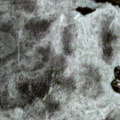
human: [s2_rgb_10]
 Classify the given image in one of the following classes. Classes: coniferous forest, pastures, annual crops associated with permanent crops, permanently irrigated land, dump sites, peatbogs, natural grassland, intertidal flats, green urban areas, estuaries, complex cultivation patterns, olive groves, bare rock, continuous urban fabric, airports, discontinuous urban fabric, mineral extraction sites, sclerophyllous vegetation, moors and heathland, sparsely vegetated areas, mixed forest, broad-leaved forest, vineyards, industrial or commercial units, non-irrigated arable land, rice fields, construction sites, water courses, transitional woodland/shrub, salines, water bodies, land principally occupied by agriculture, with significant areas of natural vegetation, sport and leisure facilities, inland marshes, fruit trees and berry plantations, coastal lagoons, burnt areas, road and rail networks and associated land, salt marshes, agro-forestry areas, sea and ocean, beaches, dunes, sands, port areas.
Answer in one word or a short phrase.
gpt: coniferous forest, water bodies